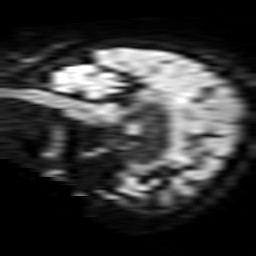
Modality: TRACE
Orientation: sagittal
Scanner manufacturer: philips
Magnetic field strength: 3 T
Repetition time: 3.747 s
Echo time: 0.05989 s